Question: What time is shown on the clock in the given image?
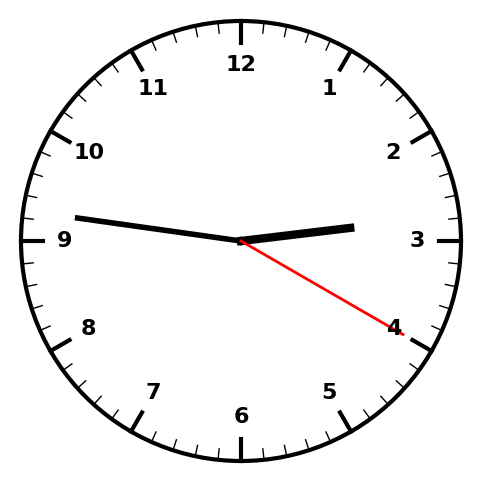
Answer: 02:46:20